Question: I'm doing an insert of ~20k records and rather than go through Entity Framework I've opted for SqlBulkCopy, which seems to mean I need a datatable. I'm trying to get an IEnumerable into IEnumberable as that seems to be the only way to get CopyToDataTable().
I was copying the syntax <URL>, and you can see in my debugger that I have plenty of objects in my original list but IEnumerable is null.

Same code, maybe easier to read:
'''
IEnumerable<DataRow> rows =
(from w in waypoints.AsEnumerable()
select w) as IEnumerable<DataRow>;
DataTable table = rows.CopyToDataTable();
'''
The "rows" variable is returning as null.
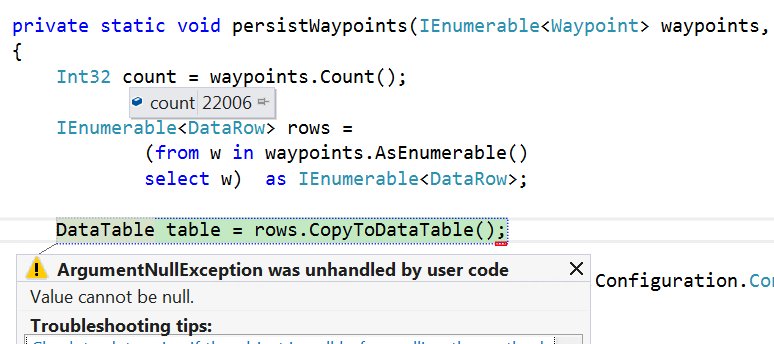
Answer: You are trying to typecase an 'IEnumerable<Waypoint>' as an 'IEnumerable<DataRow>', which is not going to work unless your 'Waypoint' class is derived from 'DataRow', which I assume it's not. The <URL> is pretty clear:
> The parameter T of the input parameter source can only be of type DataRow or a type derived from DataRow.
You are going to have to make your data table the long way, unfortunately. Make a new blank 'DataTable', add columns to it's 'Columns' collection, then add rows to it's 'Rows' collection.